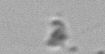
Label: detritus